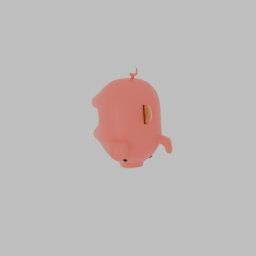
Label: decoration